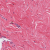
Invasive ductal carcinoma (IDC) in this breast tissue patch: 0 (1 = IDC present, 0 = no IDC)